Question: I want to make a model like the below picture. (simplified)

So, practically, I want the weights with the same names to always have the same values during training. What I did was the code below:
'''
import tensorflow as tf
from tensorflow import keras
from tensorflow.keras import layers
example_train_features = np.arange(12000).reshape(1000, 12)
example_lanbels = np.random.randint(2, size=1000) #these data are just for illustration purposes
train_ds = tf.data.Dataset.from_tensor_slices((example_train_features, example_lanbels)).shuffle(buffer_size = 1000).batch(32)
dense1 = layers.Dense(1, activation="relu") #input shape:4
dense2 = layers.Dense(2, activation="relu") #input shape:1
dense3 = layers.Dense(1, activation="sigmoid") #input shape:6
feature_input = keras.Input(shape=(12,), name="features")
nodes_list = []
for i in range(3):
first_lvl_input = feature_input[i :: 4] ######## marked line
out1 = dense1(first_lvl_input)
out2 = dense2(out1)
nodes_list.append(out2)
joined = layers.concatenate(nodes_list)
final_output = dense3(joined)
model = keras.Model(inputs = feature_input, outputs = final_output, name="extrema_model")
compile_and_fit(model, train_ds, val_ds, patience=4)
model.compile(loss = tf.keras.losses.BinaryCrossentropy(),
optimizer = tf.keras.optimizers.RMSprop(),
metrics=keras.metrics.BinaryAccuracy())
history = model.fit(train_ds, epochs=10, validation_data=val_ds)
'''
But when I try to run this code I get this error:
'''
MklConcatOp : Dimensions of inputs should match: shape[0][0]= 71 vs. shape[18][0] = 70
[[node extrema_model/concatenate_2/concat (defined at <ipython-input-373-5efb41d312df>:398) ]] [Op:__inference_train_function_15338]
'''
(please don't pay attention to numbers as they are from my real code) this is because it gets the whole data including the labels as an input, but shouldn't Keras only feed the features itself? Anyway, if I write the marked line as below:
'''
first_lvl_input = feature_input[i :12: 4]
'''
it doesn't give me the above error anymore. But, then I get another error which I know why happens but I don't know how to resolve it.
'''
InvalidArgumentError: Incompatible shapes: [4,1] vs. [32,1]
[[node gradient_tape/binary_crossentropy/logistic_loss/mul/BroadcastGradientArgs
(defined at <ipython-input-1-b82546367b3c>:398) ]] [Op:__inference_train_function_6098]
'''
This is because keras is feeding again the whole batch array, whereas in Keras documentation it is written you shouldn't specify the batch dimension for the program as it understands itself, so I expected Keras to feed the data one by one for my code to work. So I appreciate any ideas on how to resolve this or on how to write a code for what I want. Thanks.
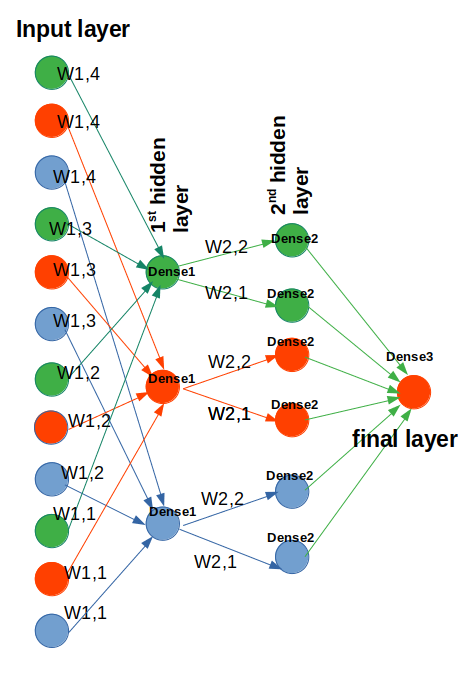
Answer: You can wrap the dense layers in timedistributed wrapper , and reshape your data to have three dimensions (1000,3,4)(batch, sequence, feature), so for each time step (=3 that replace your for loop code .) the four features will be multiplied with the same weights each time.
'''
example_train_features = np.arange(12000).reshape(1000, 3, 4 )
example_lanbels = np.random.randint(2, size=1000) #these data are just for illustration purposes
train_ds = tf.data.Dataset.from_tensor_slices((example_train_features, example_lanbels)).shuffle(buffer_size = 1000).batch(32)
dense1 = layers.TimeDistributed(layers.Dense(1, activation="relu")) #input shape:4
dense2 =layers.TimeDistributed(layers.Dense(2, activation="relu")) #input shape:1
dense3 = layers.Dense(1, activation="sigmoid") #input shape:6
feature_input = keras.Input(shape=(3,4), name="features")
out1 = dense1(feature_input)
out2 = dense2(out1)
z = layers.Flatten()(out2)
final_output = dense3(z)
model = keras.Model(inputs = feature_input, outputs = final_output, name="extrema_model")
model.compile(loss = tf.keras.losses.BinaryCrossentropy(),
optimizer = tf.keras.optimizers.RMSprop(),
metrics=keras.metrics.BinaryAccuracy())
history = model.fit(train_ds, epochs=10)
'''